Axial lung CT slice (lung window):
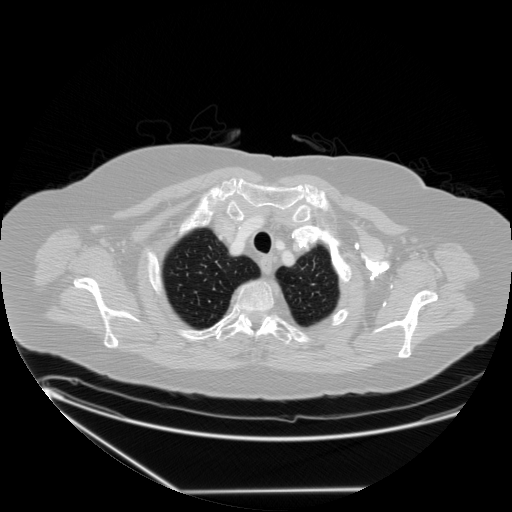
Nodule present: no